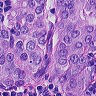
Metastatic tissue present: yes